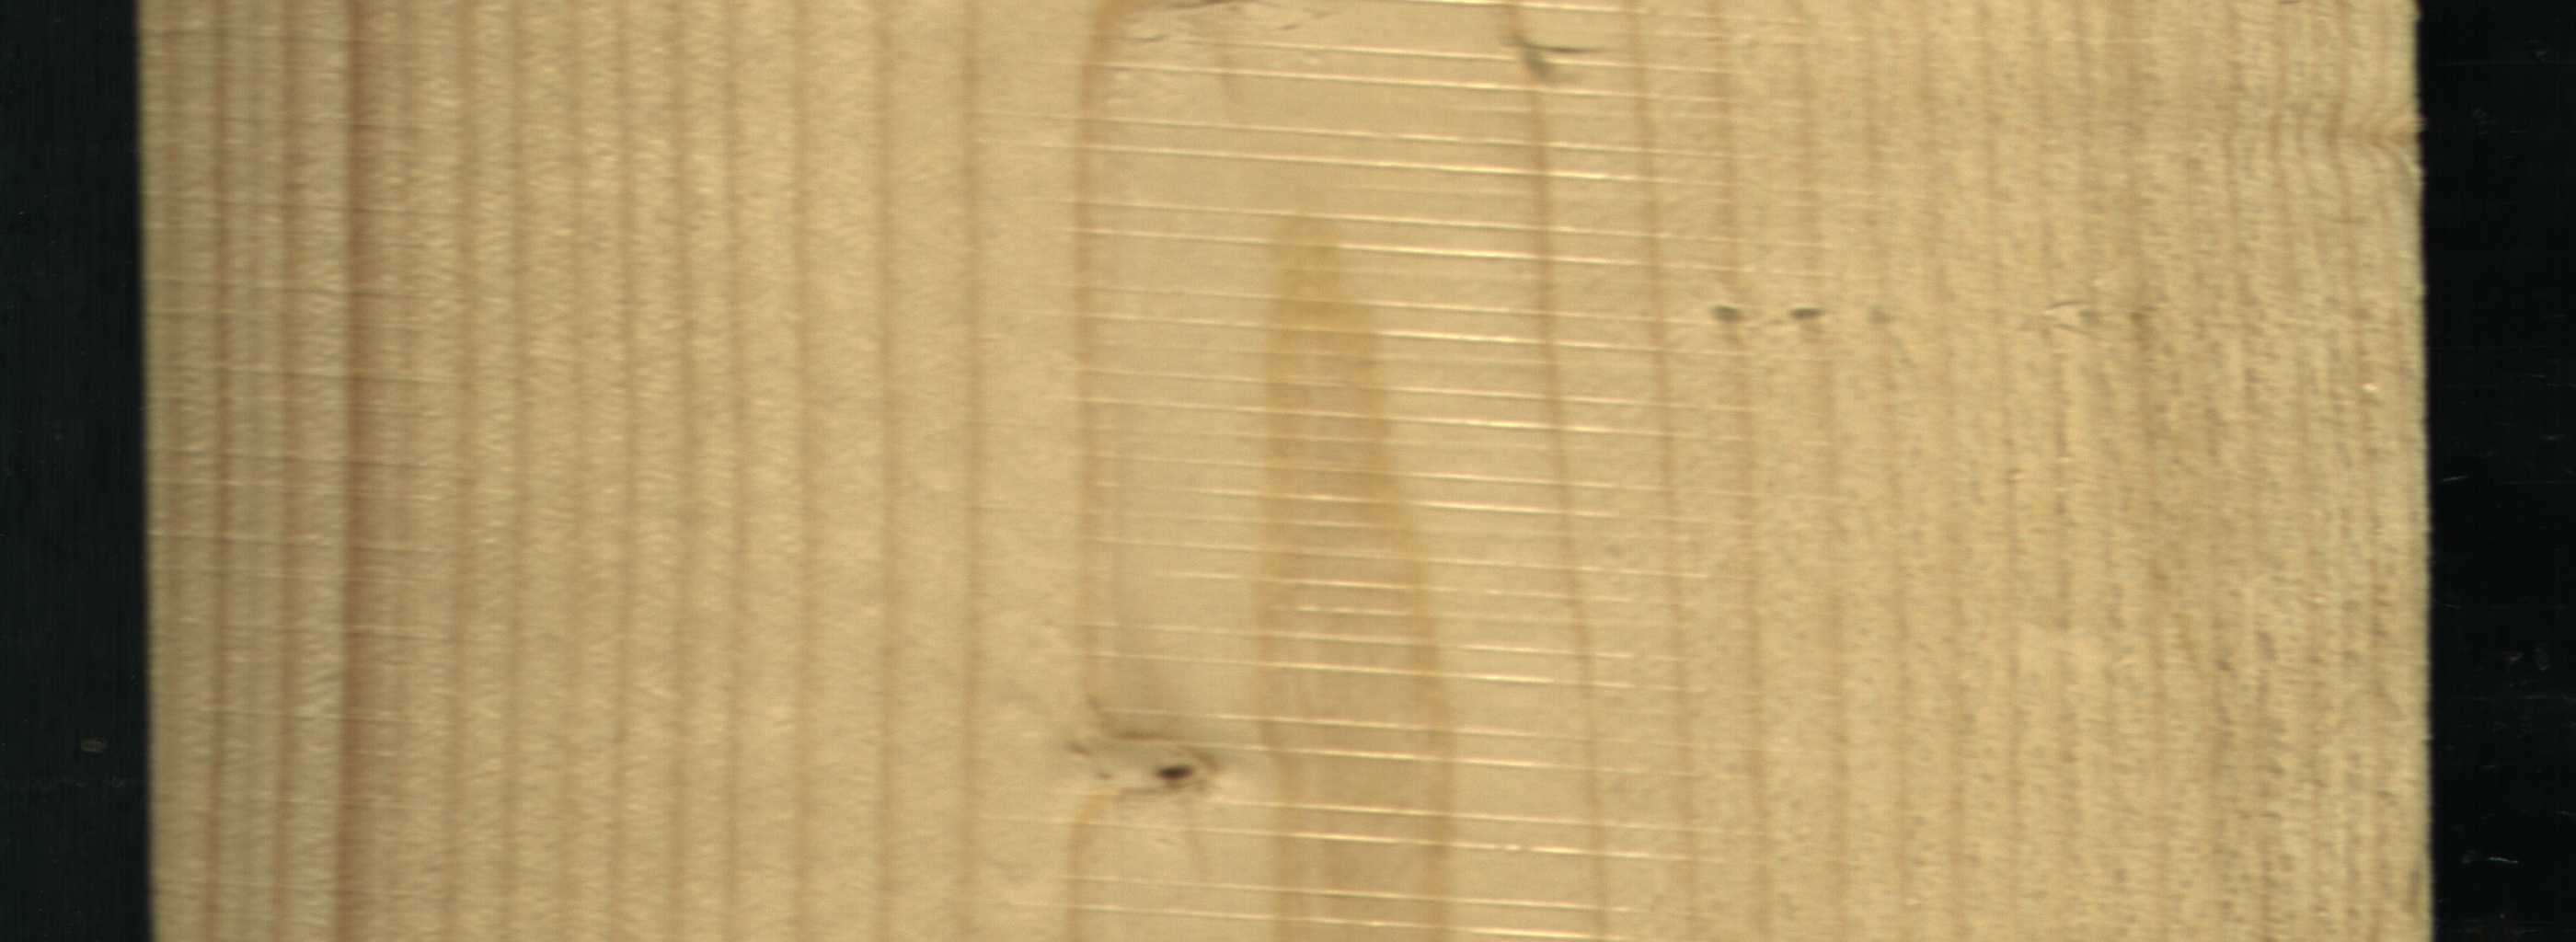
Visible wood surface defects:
Live_Knot